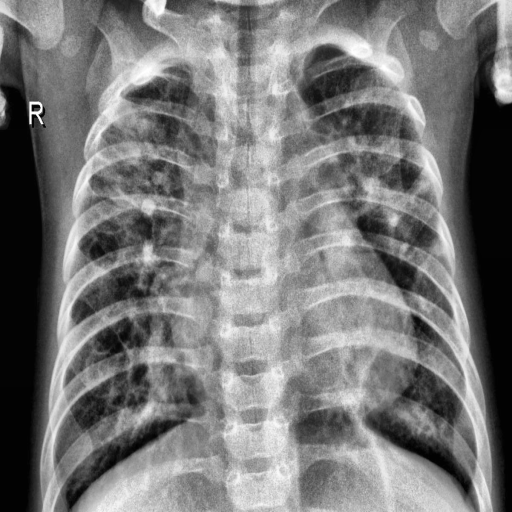
Finding: PNEUMONIA